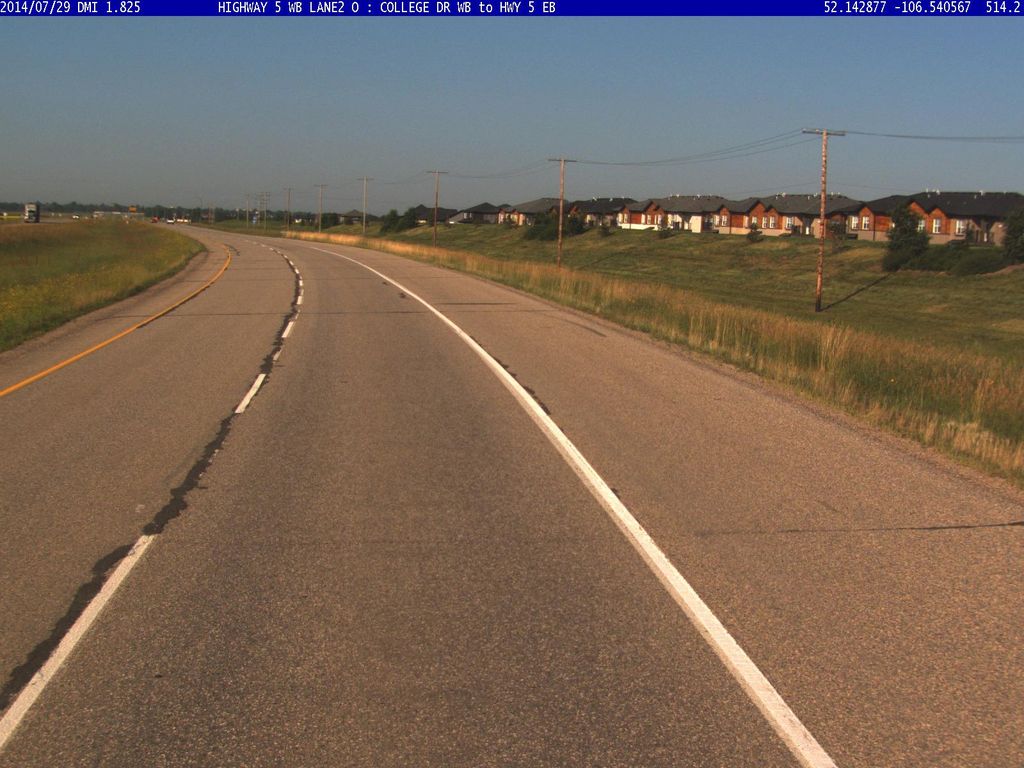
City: saskatoon